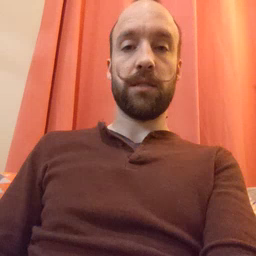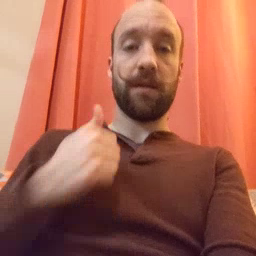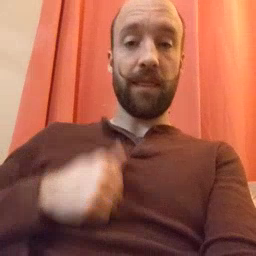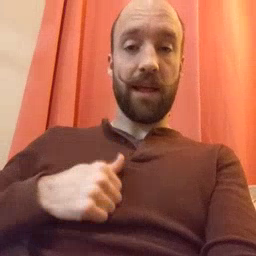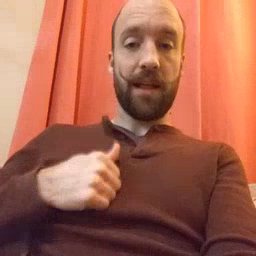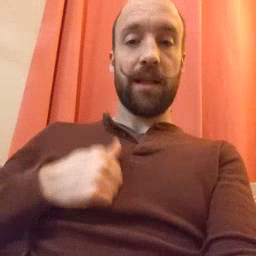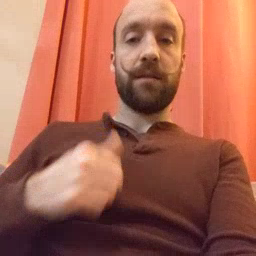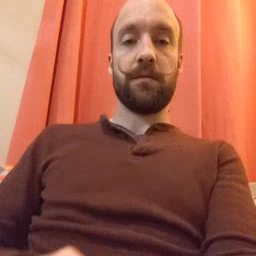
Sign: bath